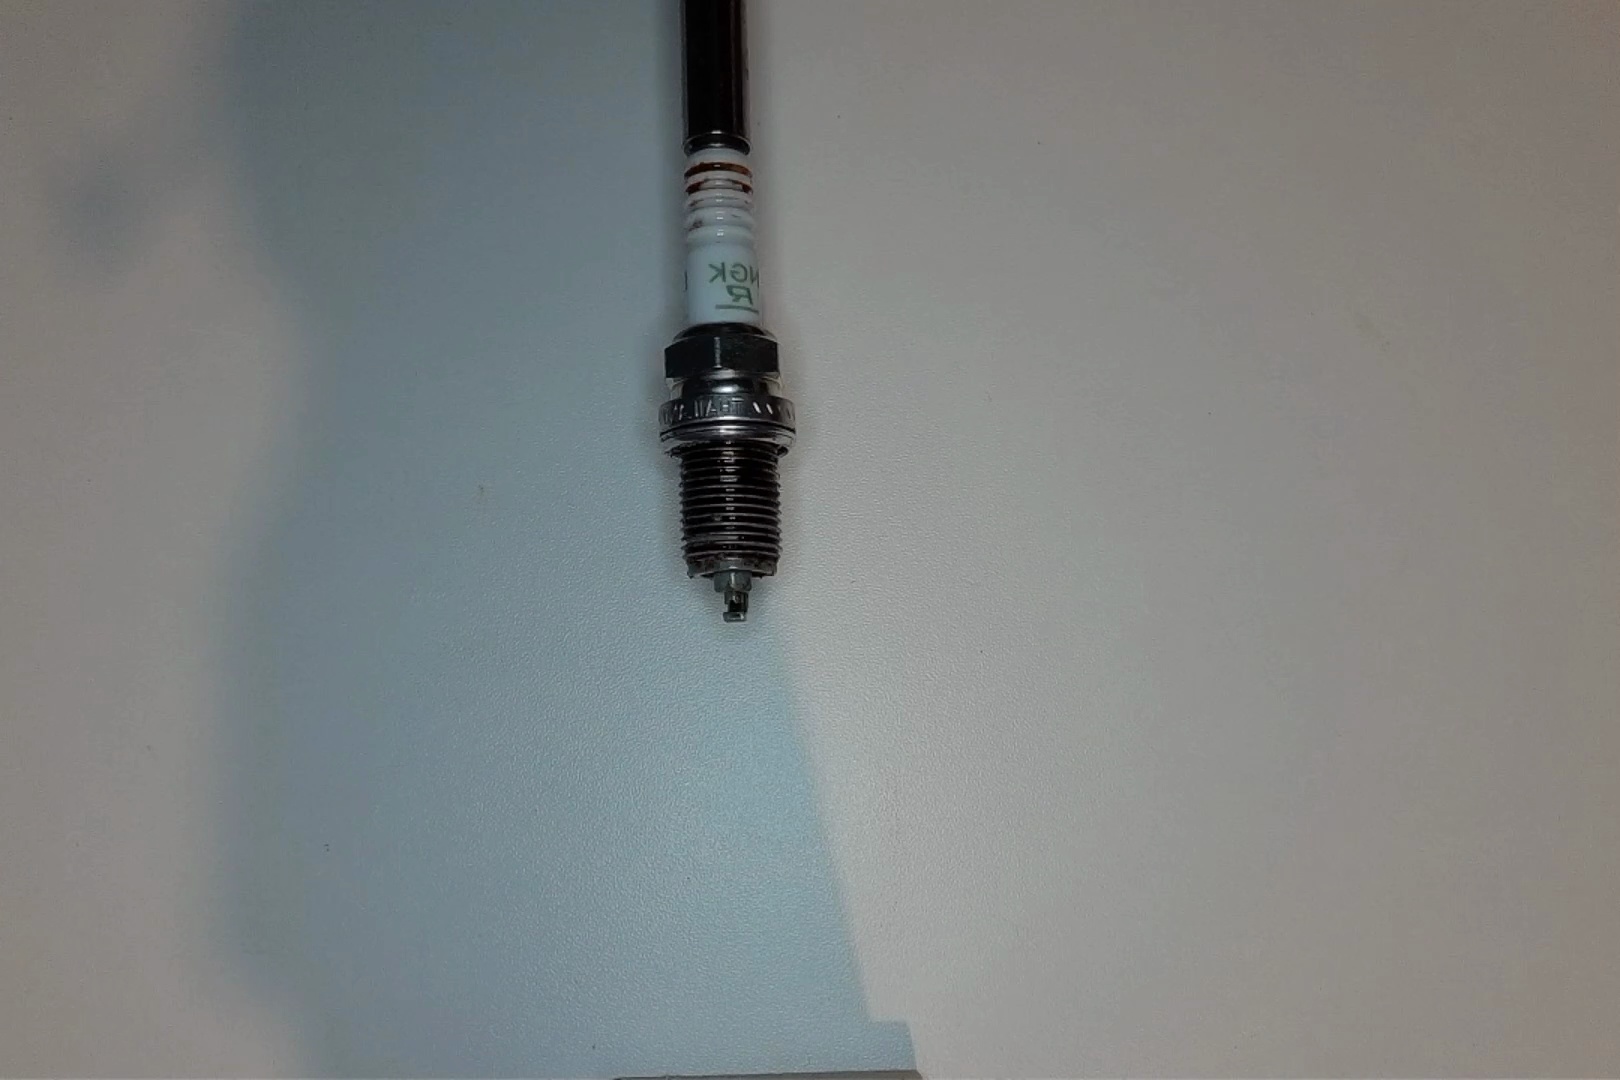
Label: anomaly